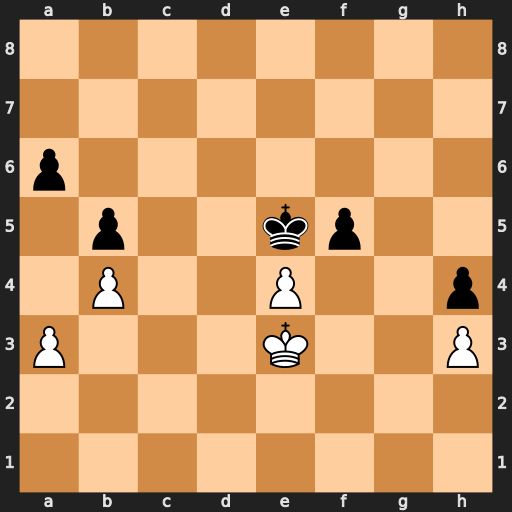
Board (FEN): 8/8/p7/1p2kp2/1P2P2p/P3K2P/8/8
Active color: w
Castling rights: -
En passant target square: -
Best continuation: exf5 Kxf5 Kf3 Ke5 Kg4